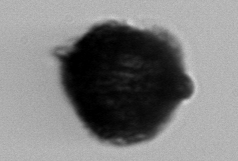
Label: Gonyaulax